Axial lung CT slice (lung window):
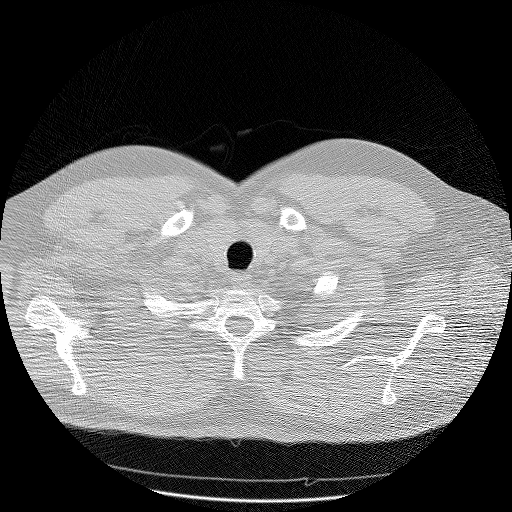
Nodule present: no